六年级 · 画法几何学
 （8 分）下图中小格子的边长是 $1 \mathrm{~cm}$ 。请按要求画图（ $\pi$ 取 3）。

(1) 如果 $\triangle \mathrm{ABC}$ 以 $\mathrm{AB}$ 边为轴顺时针方向旋转一周, 所形成的图形体积是 $\qquad$ $\mathrm{cm}^{3}$ 。

（2）如果 $\triangle \mathrm{ABC}$ 向右平移 4 格, 平移后 $\mathrm{B}$ 点的位置用数对表示是 $\qquad$ , $\qquad$ )。

（3）（5 分）按比例尺 1: 2, 画出 $\triangle \mathrm{ABC}$ 缩小后的图形。
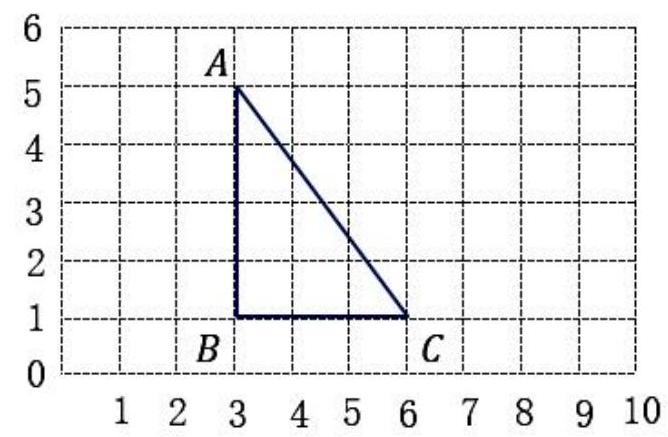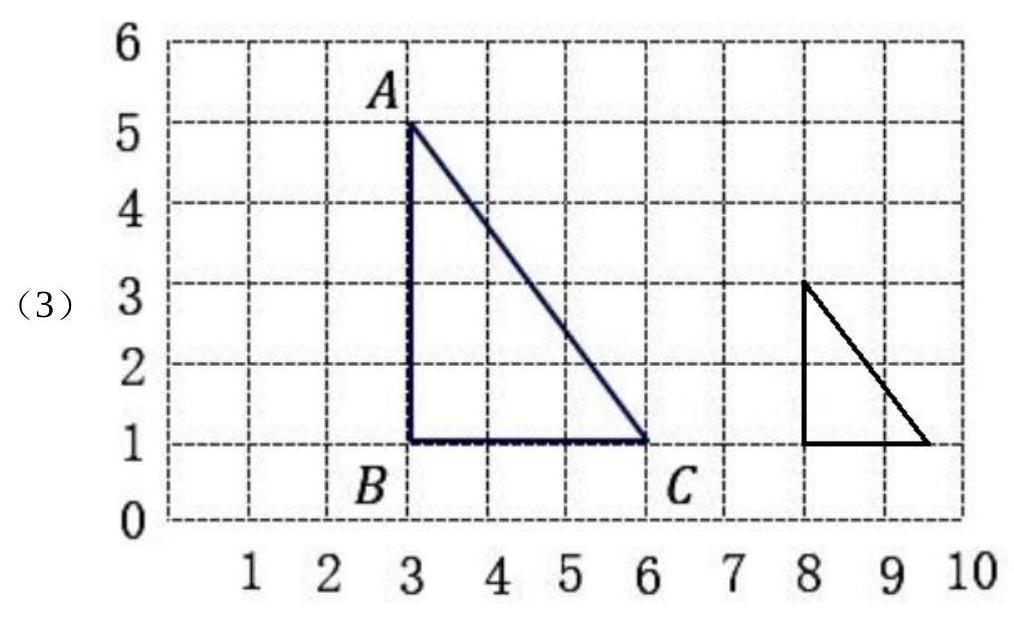
答案: （1）36

(2) $7 ; 1$